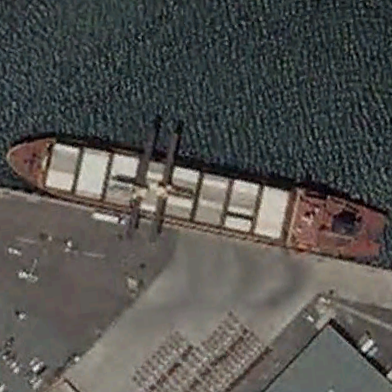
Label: civil